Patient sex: M
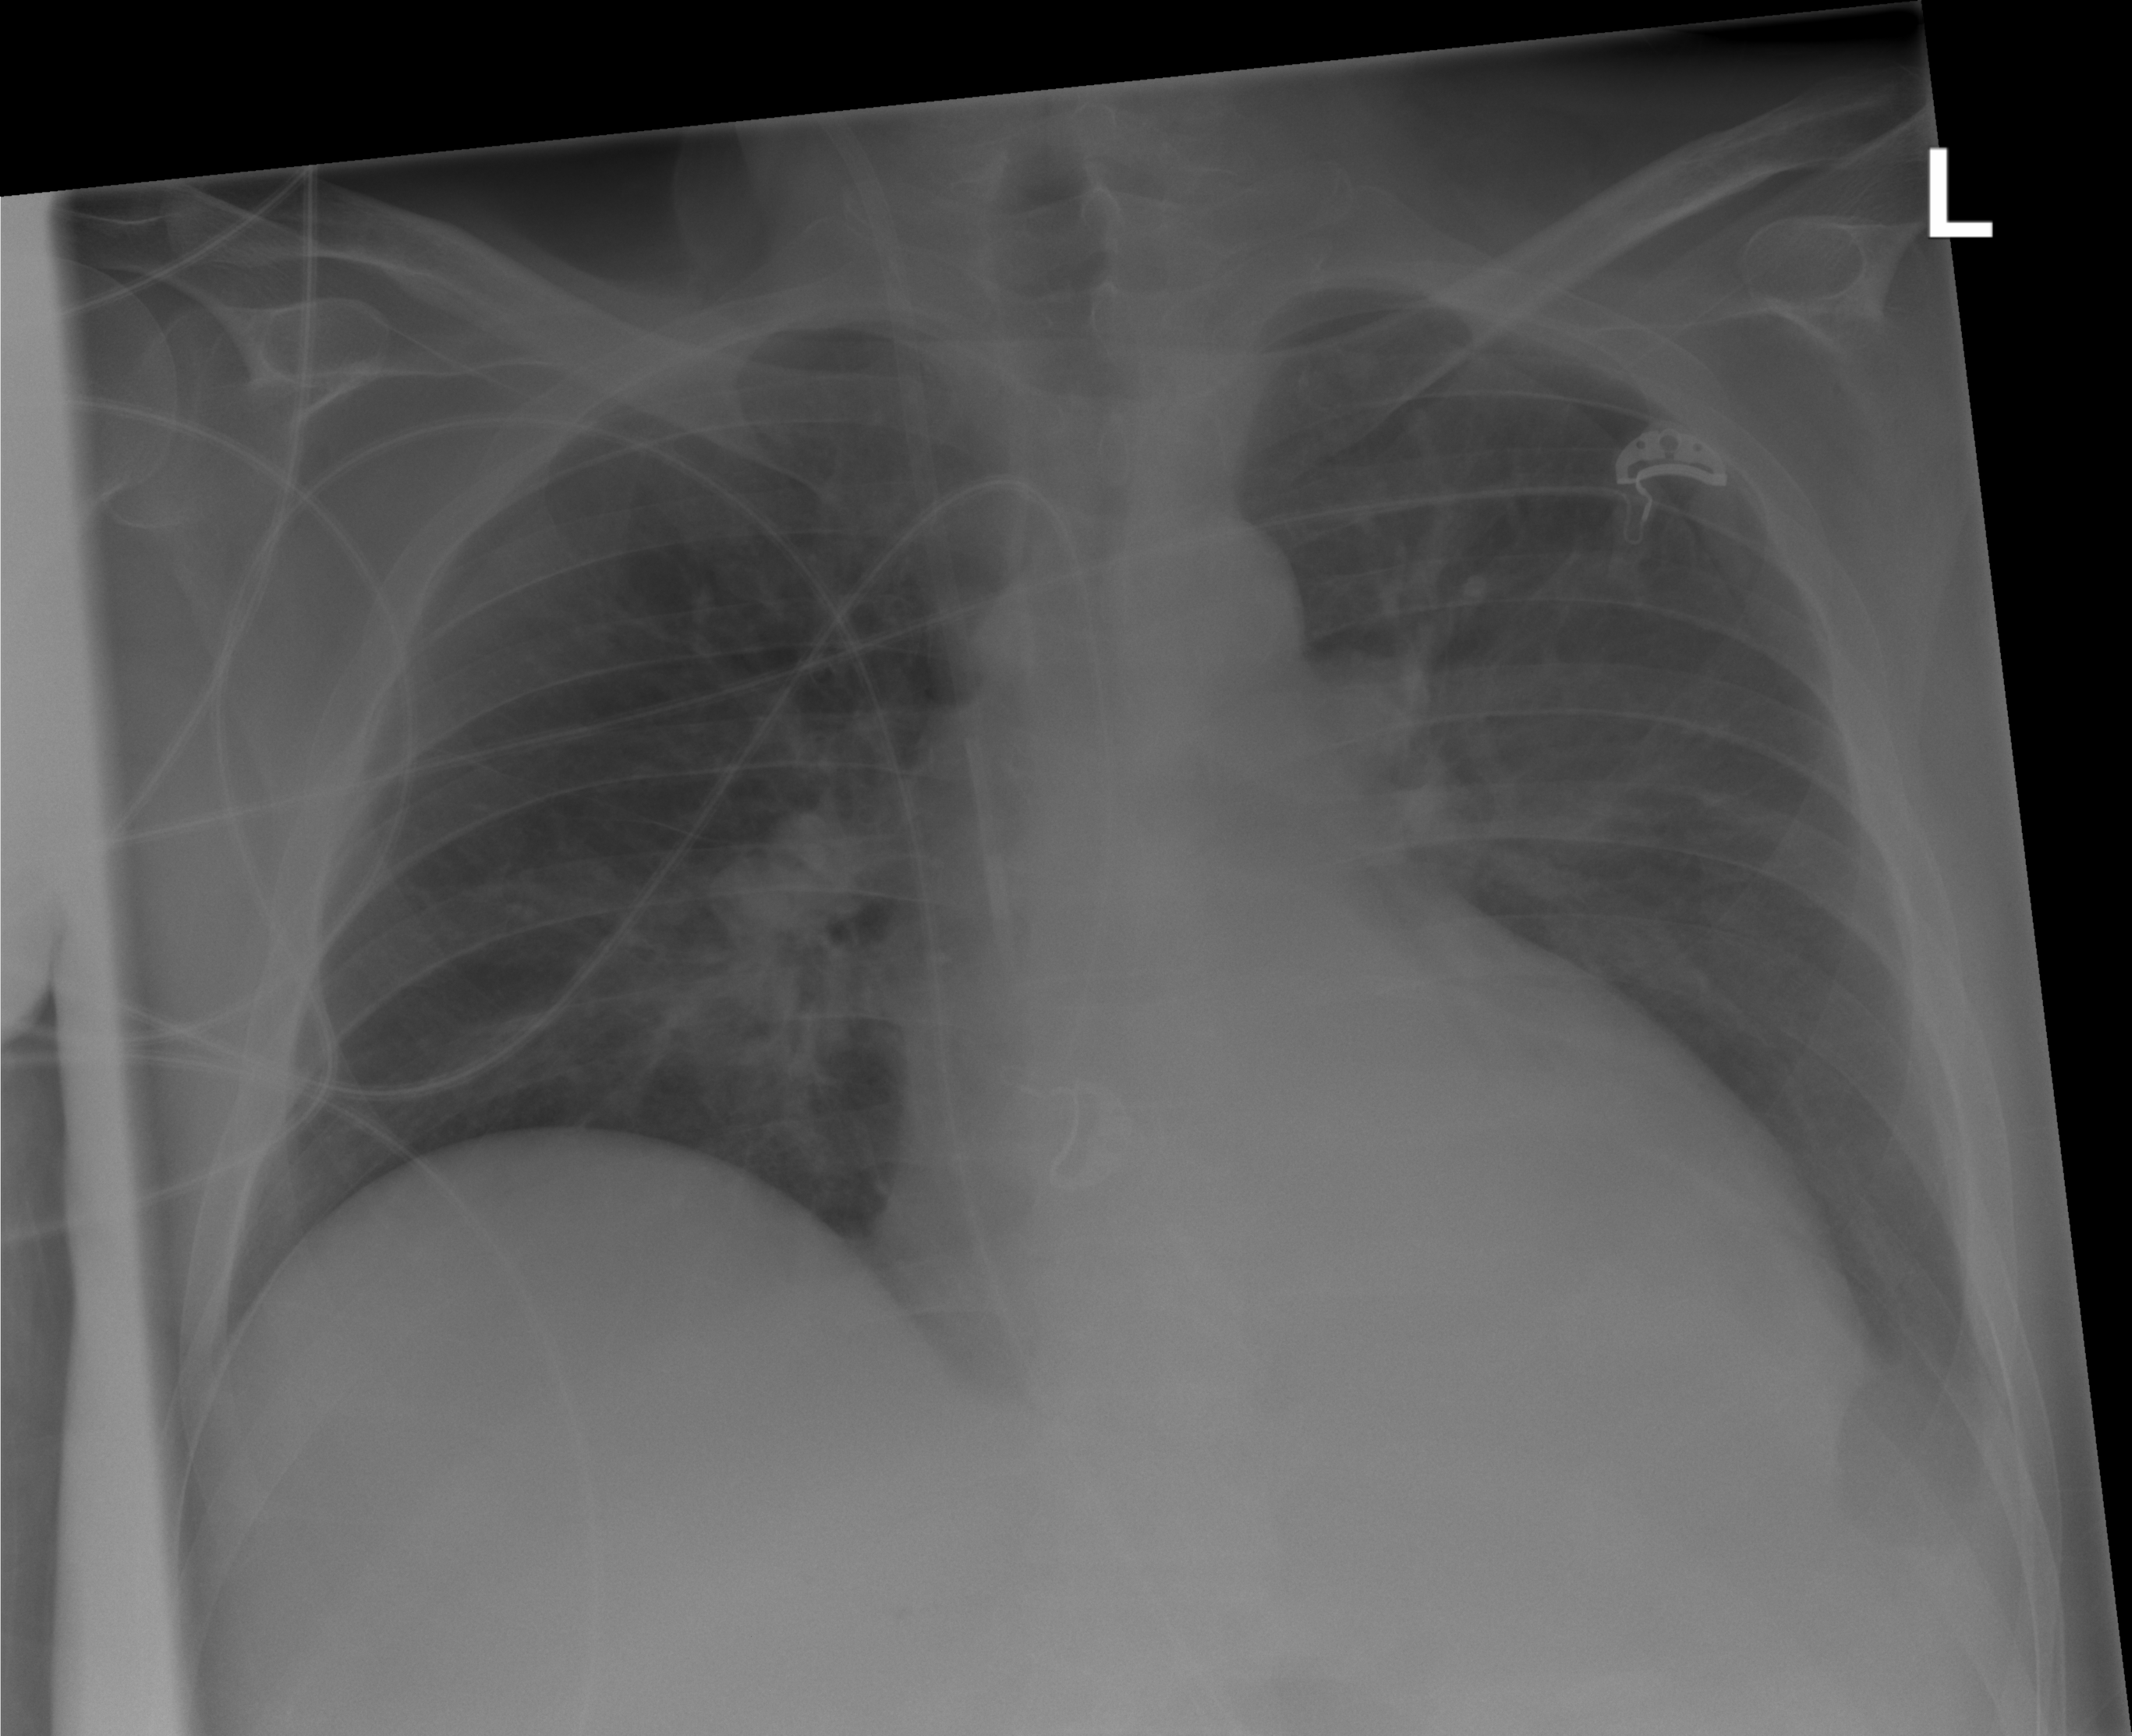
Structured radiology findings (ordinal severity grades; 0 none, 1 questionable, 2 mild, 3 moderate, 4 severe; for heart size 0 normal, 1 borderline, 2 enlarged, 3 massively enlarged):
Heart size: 2
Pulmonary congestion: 2
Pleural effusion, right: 0
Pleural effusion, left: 2
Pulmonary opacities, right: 0
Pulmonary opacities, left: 2
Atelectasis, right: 0
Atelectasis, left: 0